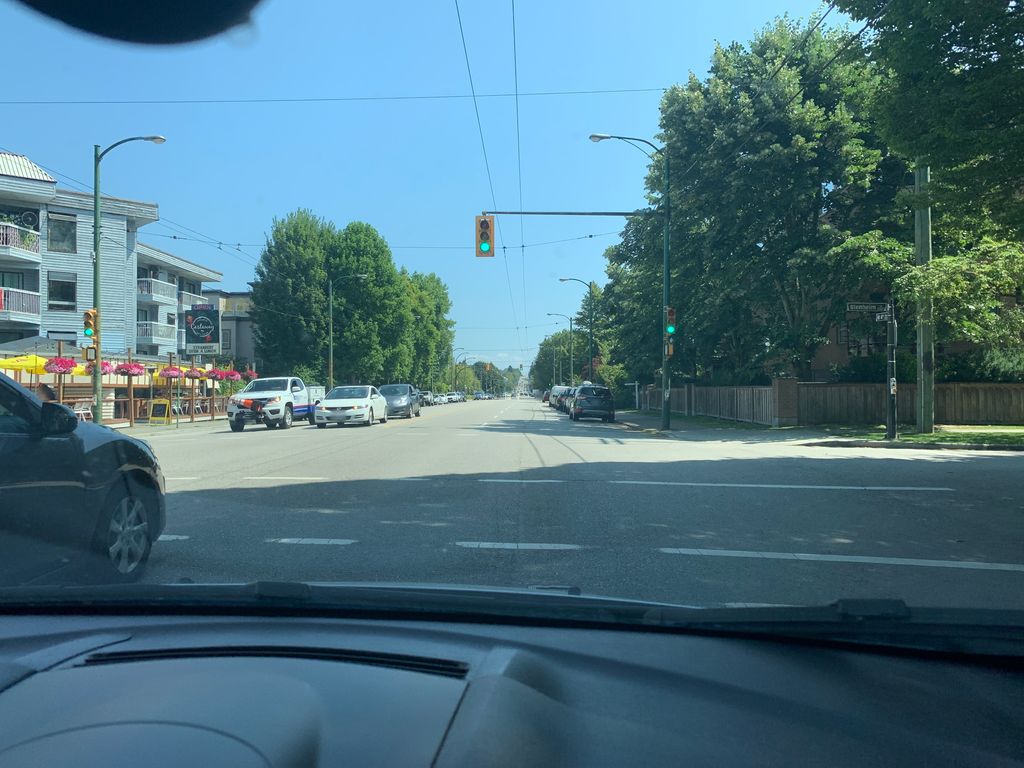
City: vancouver